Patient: sex F, age 74
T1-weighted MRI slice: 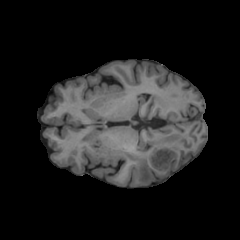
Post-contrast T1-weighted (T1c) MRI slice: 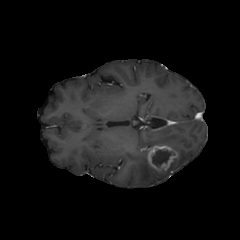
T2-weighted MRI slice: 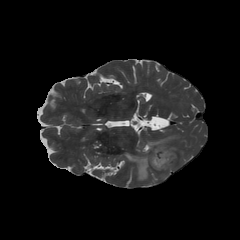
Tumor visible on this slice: yes
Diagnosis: Glioblastoma, IDH-wildtype
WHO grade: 4